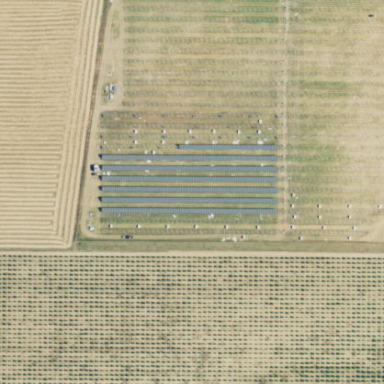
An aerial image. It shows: Solar power plant with photovoltaic technology surrounded by fence.